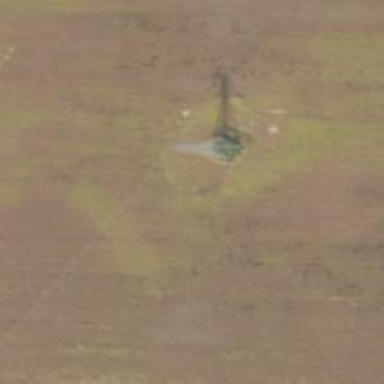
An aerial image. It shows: Lattice structure tower used for power transmission.